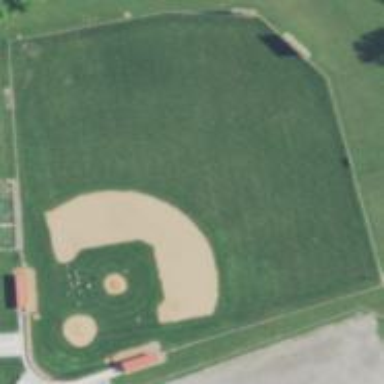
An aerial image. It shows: Baseball pitch for leisure land activities.